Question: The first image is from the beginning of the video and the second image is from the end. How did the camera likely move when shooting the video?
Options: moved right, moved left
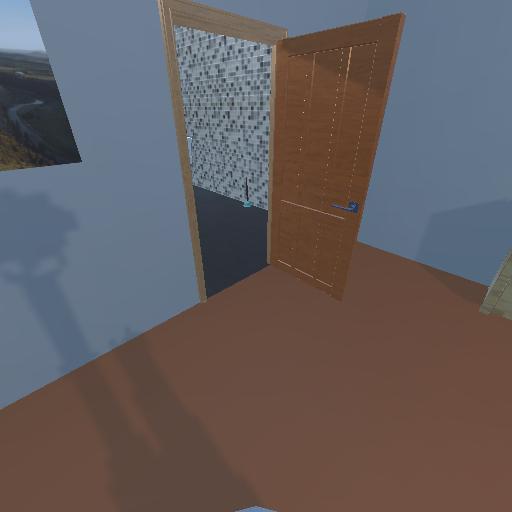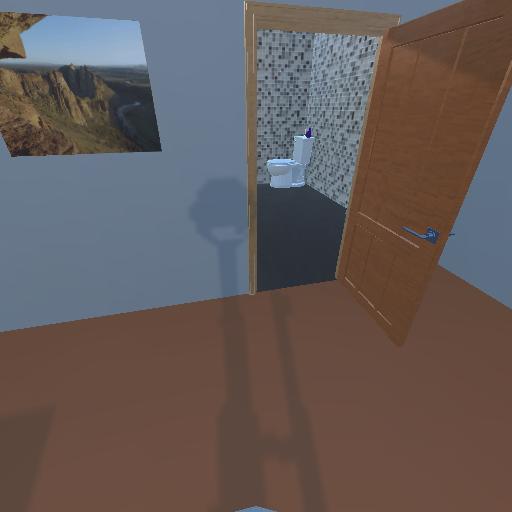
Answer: moved right